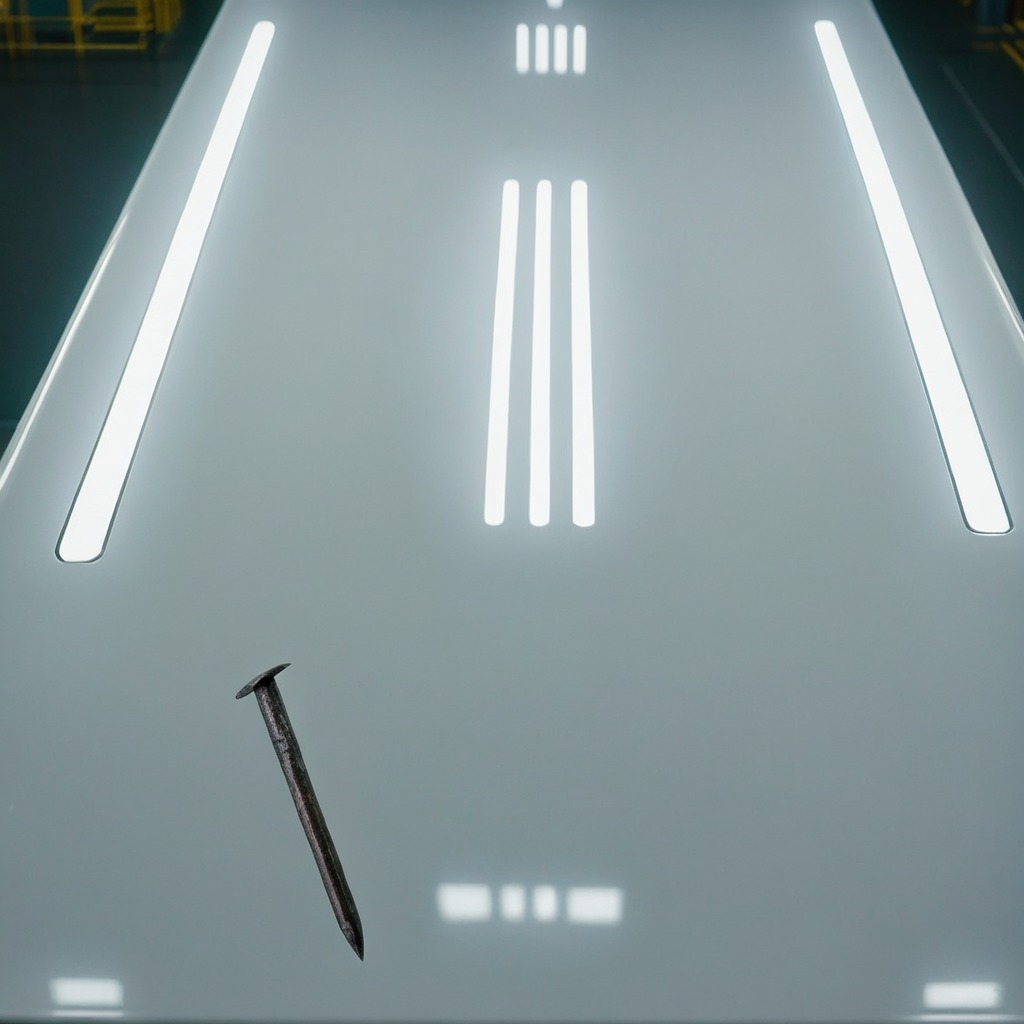
An iron nail is lying on the table.